Question: I try to concat 3 columns with separator .
Example :

Result = TEST, TEST2 (2020)
Someone can help me ?
Thanks!
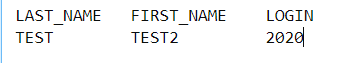
Answer: You can just express what you want using '||':
'''
select last_name || ' ' || first_name || ' (' || login || ')'
'''